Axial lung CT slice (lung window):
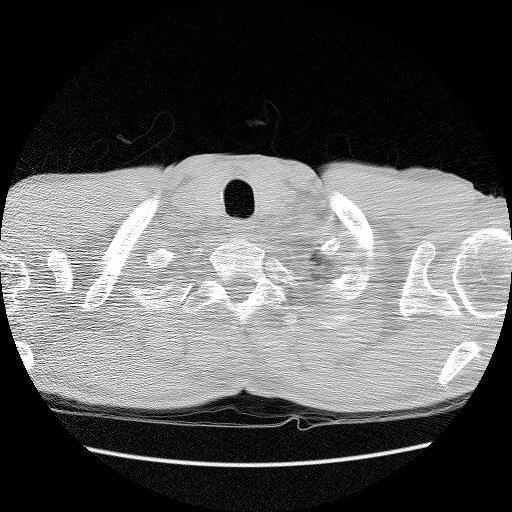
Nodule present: no